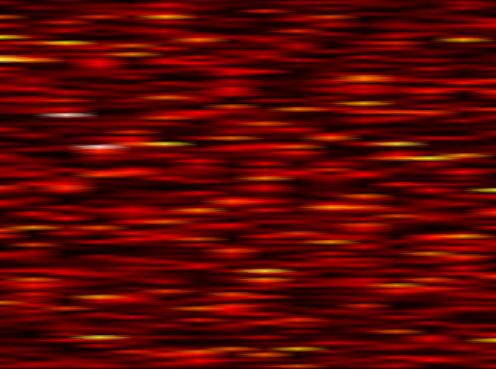
Label: UFMC